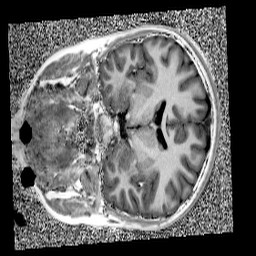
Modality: UNIT1
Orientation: coronal
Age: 10
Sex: female
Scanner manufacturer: siemens
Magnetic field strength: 3 T
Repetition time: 4 s
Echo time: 0.00303 s